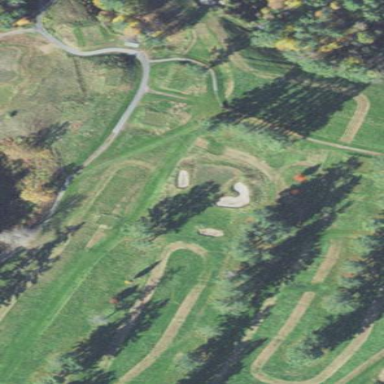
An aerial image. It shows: Grassy area designated as golf fairway.